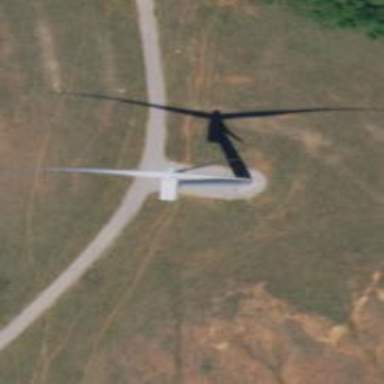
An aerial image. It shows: Wind generator powered by horizontal-axis wind turbine.